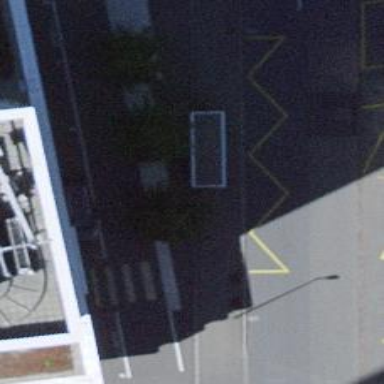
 serving as platform for public transportation."